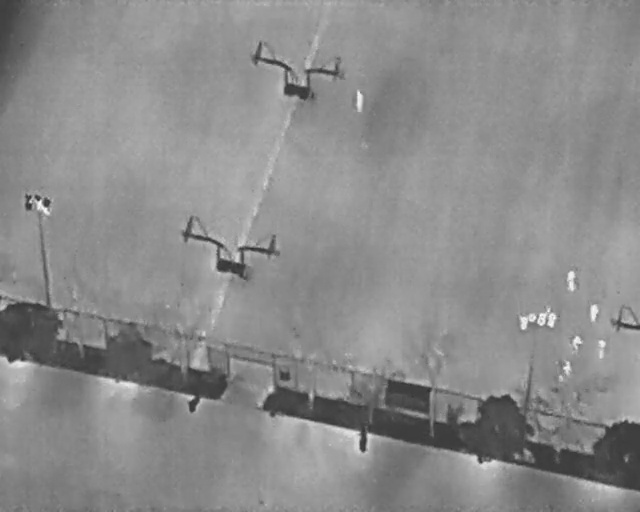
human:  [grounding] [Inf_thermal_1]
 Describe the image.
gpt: In the satellite image, there is  <ref>1 medium person </ref> <box>[[54, 18, 58, 20, 2]]</box> located at top,  <ref>6 medium person </ref> <box>[[87, 53, 91, 55, 177], [91, 60, 94, 62, 2], [92, 67, 95, 69, 2], [88, 65, 91, 68, 2], [84, 61, 87, 63, 14], [80, 62, 83, 64, 171]]</box> located at right,  <ref>2 small person </ref> <box>[[83, 61, 85, 63, 16], [82, 61, 84, 62, 2]]</box> located at right,  <ref>1 medium person </ref> <box>[[87, 70, 90, 72, 2]]</box> located at bottom right,  <ref>1 medium bicycle </ref> <box>[[54, 84, 58, 87, 2]]</box> located at bottom,  <ref>1 medium bicycle </ref> <box>[[28, 77, 31, 80, 17]]</box> located at bottom left.